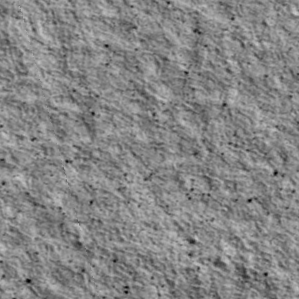
Label: non_frost